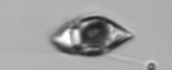
Label: Amphidinium